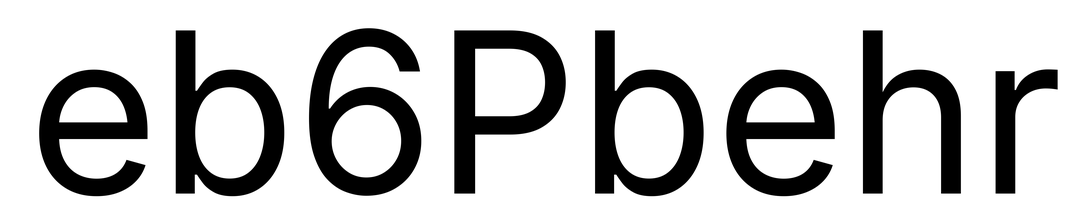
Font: Inter_Regular